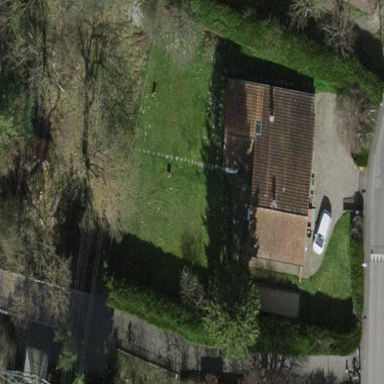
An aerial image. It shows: Garden enclosed by fence.